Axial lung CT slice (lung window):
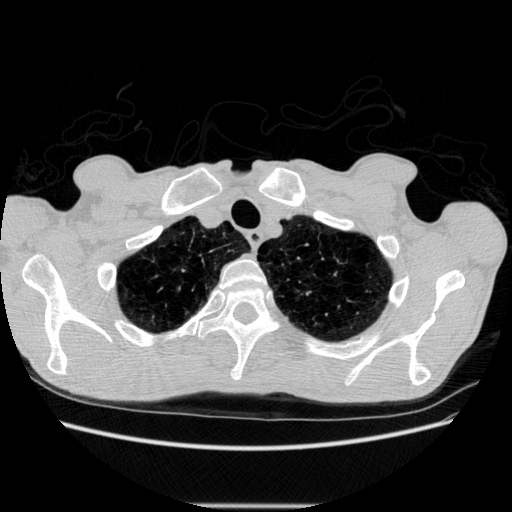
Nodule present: no